Current action and preconditions to check: trajectory_clear

Your task: For each precondition in the list above, predict whether it will hold at this action.

Consider the current scene as observed from the mobile robot's camera, and analyze the predicted future states of all dynamic agents (e.g., people, animals, vehicles, or any moving entities) within the NEXT SECOND.

IMPORTANT: Only answer "very likely" if you are absolutely certain—based on strong, clear evidence—that a dynamic agent will violate the precondition in the predicted future state. Do NOT answer "very likely" for unlikely, ambiguous, or low-probability risks.

Ask yourself for each precondition: Is there a high probability, with clear and convincing evidence, that the predicted future states of any dynamic agent will interfere with the predicted future state of the currently executing action within the NEXT SECOND, causing that precondition to fail?

Assess the risk level based on these predictions. Use "likely" or "very likely" if motions create a clear risk of interference.

Use "neutral" or "improbable" if agents are nearby but their predicted paths are clearly diverging or non-conflicting.

Failure Risk Categories: "very improbable", "improbable", "neutral", "likely", "very likely"

Answer Format: Output ONLY the probability_of_failure value from these categories: "very improbable", "improbable", "neutral", "likely", "very likely"

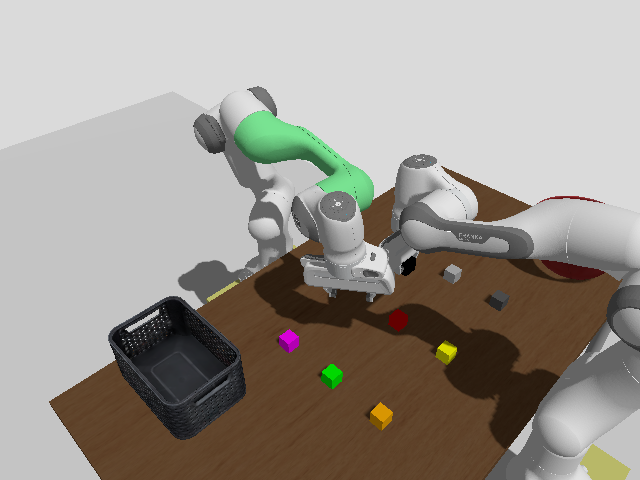

Answer: neutral